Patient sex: F
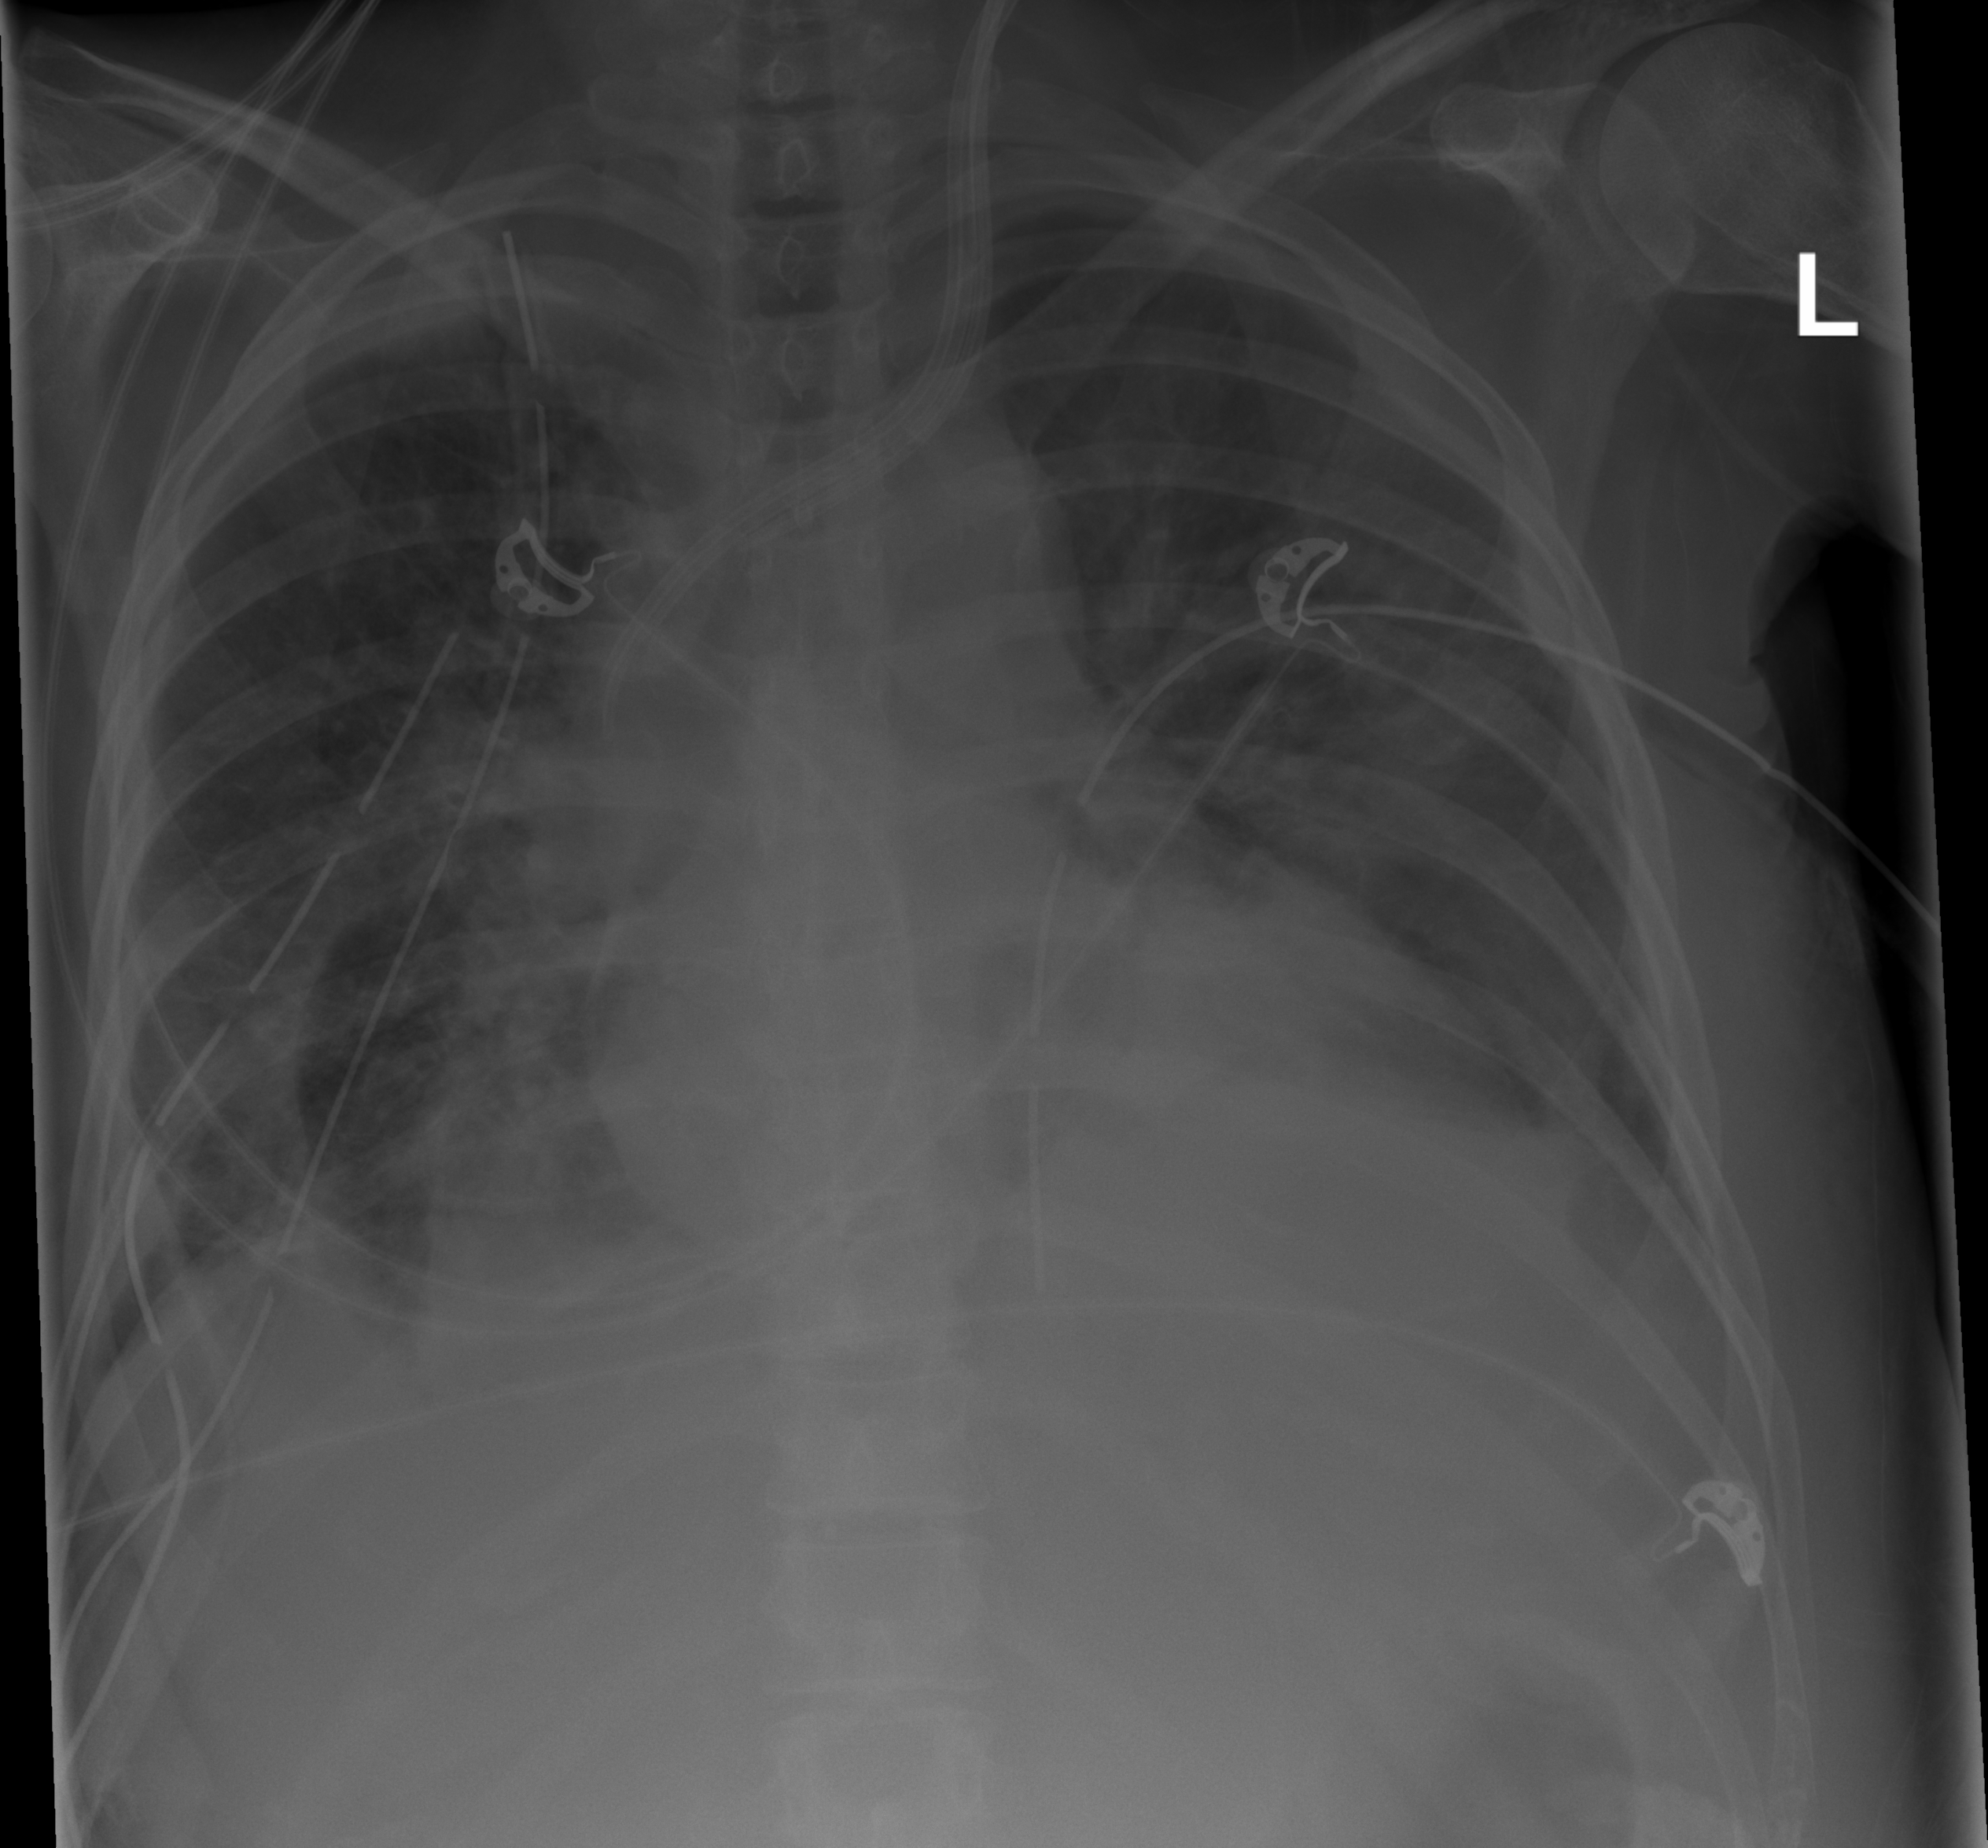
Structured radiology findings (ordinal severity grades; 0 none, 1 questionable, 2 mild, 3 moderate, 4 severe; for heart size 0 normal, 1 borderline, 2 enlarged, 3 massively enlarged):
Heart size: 2
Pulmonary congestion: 2
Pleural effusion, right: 0
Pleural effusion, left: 2
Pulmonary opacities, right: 2
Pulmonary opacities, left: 0
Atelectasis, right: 3
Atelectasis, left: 2